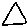
Label: triangle